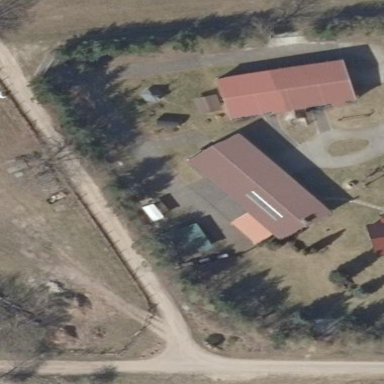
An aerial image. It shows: Flat-roofed farm auxiliary building with roof color of #ffeded.